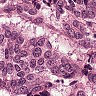
Metastatic tissue present: yes